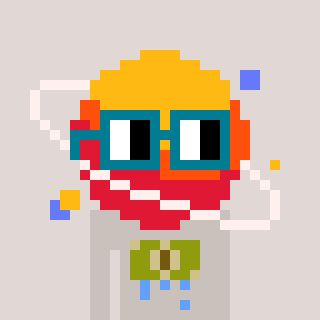
a pixel art character with square dark green glasses, a saturn-shaped head and a foggrey-colored body on a warm background